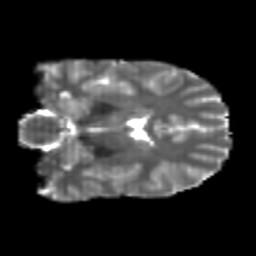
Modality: T2w
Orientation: coronal
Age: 24
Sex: male
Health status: healthy
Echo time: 0.074 s